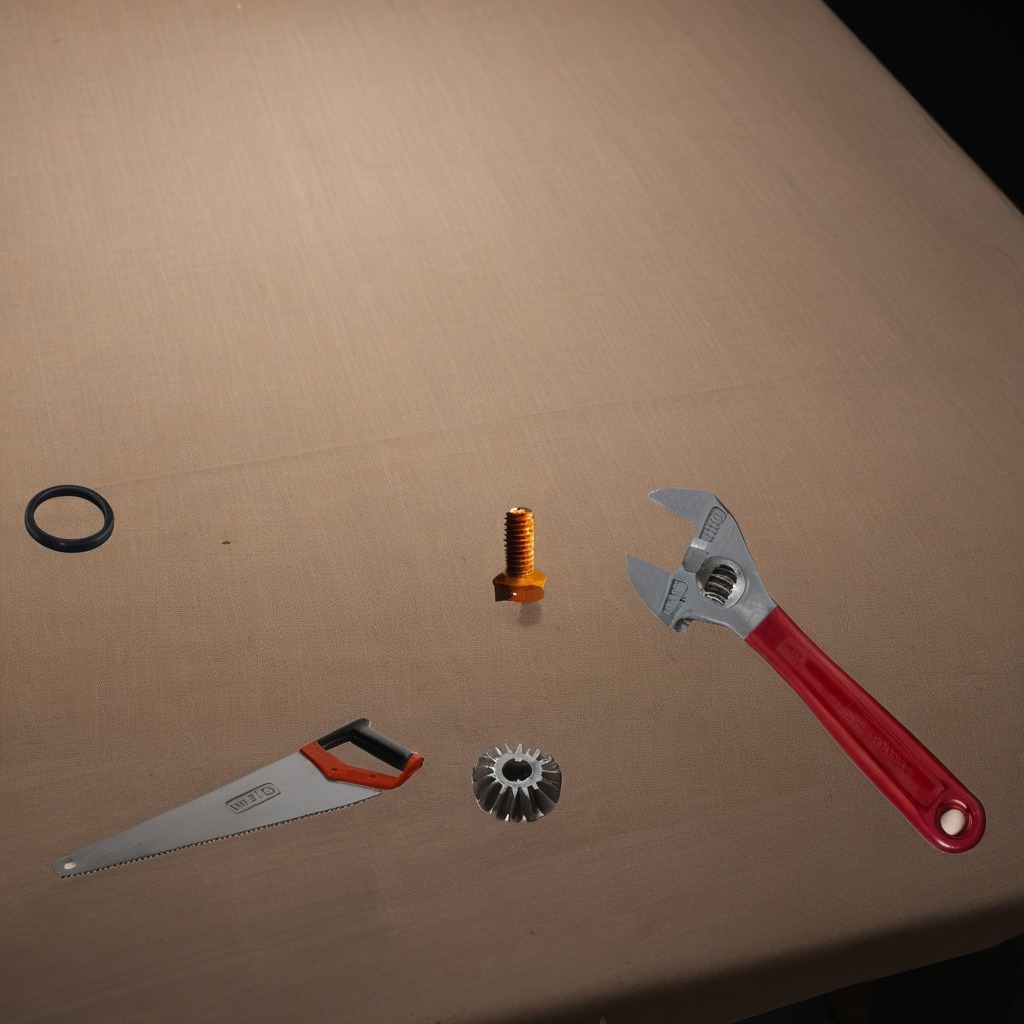
A rubber o-ring, a steel gear with teeth, a metal machine screw, a handheld metal saw, and a wrench are lying on the wooden table.